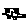
Label: car